Interaction volume radius: 5 \u00c5
Interaction volume height: 20 \u00c5
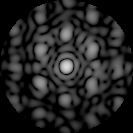
Disorder parameter: 0.55